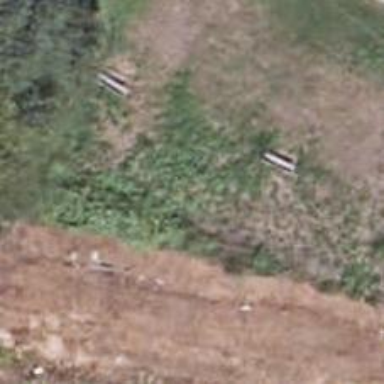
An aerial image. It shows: Picnic table located in leisure land area.